Question: I have a python script using 'exiftool' to update the meta data within a given PDF. The documentation and download for the 'exiftool' can be found here: <URL>
Below is my current code:
'''
if __name__ == '__main__':
from exif_tool import ExifTool, fsencode
source_file = 'D:\my_file.pdf'
author = 'some author'
keywords = 'some keywords'
subject = 'some subject'
title = 'some title'
with ExifTool('exiftool.exe') as et:
params = map(fsencode, ['-Title=%s' % title,
'-Author=%s' % author,
'-Creator=%s' % author,
'-Subject=%s' % subject,
'-Keywords=%s' % keywords,
'%s' % source_file])
et.execute(*params)
os.remove('%s_original' % source_file)
for key, value in dict(et.get_metadata(source_file)).items():
if key.startswith('PDF:') and ('Author' in key or 'Keywords' in key or 'Title' in key or 'Subject' in key):
print key, value
>>> PDF:Keywords [u'some', u'keywords']
>>> PDF:Title some title
>>> PDF:Subject some subject
>>> PDF:Author some author
'''
The above code works and updates the PDF meta data accordingly. However , when I go to view the PDF meta within Adobe Acrobat or Adobe Reader, the values for both Subject and Keywords are being displayed within the Keyword field.

Over all, this will not be a critical issue in most cases, but I can foresee receiving many complaints over this.
I may just be missing some small configuration or setting, but I have read through the documentation and I have not been able to find anything to get around this.
Does anybody have any thoughts or ideas?
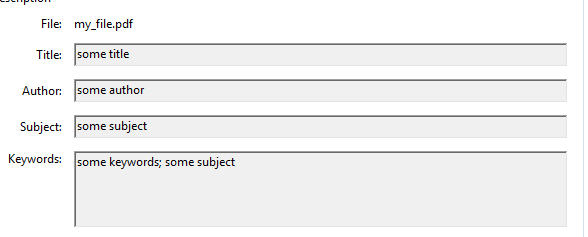
Answer: I was able to find a solution to fix this, and this is what I came up with. In order to prevent the Subject and Keywords from being combined within the Keyword field, there are a few more tags that need to be updated using 'Exiftool'.
'''
params = map(fsencode, ['-PDF:Subject=%s' % subject,
'-XMP:Subject=',
'-PDF:Title=%s' % title,
'-XMP:Title=',
'-PDF:Author=%s' % author,
'-XMP:Author=',
'-PDF:Keywords=%s' % keywords,
'-XMP:Keywords=',
'-overwrite_original',
'%s' % source_file])
'''